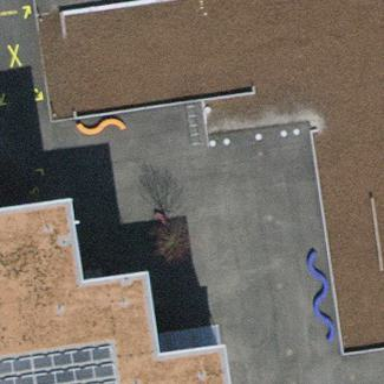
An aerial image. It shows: School building with flat roof.